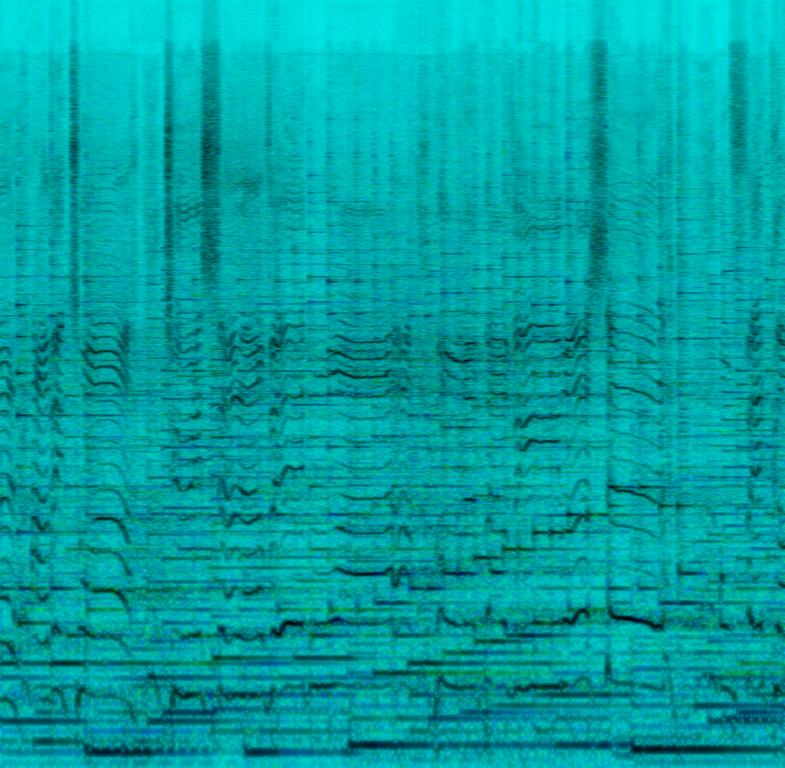
The low quality recording features a live performance of a ballad song that consists of passionate male vocal singing over a mellow piano melody. It sounds soft, emotional, sad and heartfelt.